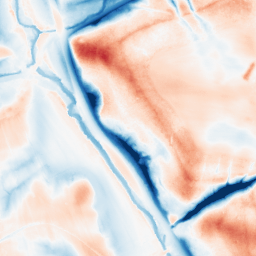
Category: edge_preserving
Decomposition family: guided
Decomposition parameters: radius: 16
eps: 1
Upsampling method: cubic_catmull_rom
Upsampling parameters: scale: 4
Upsampling scale: 4